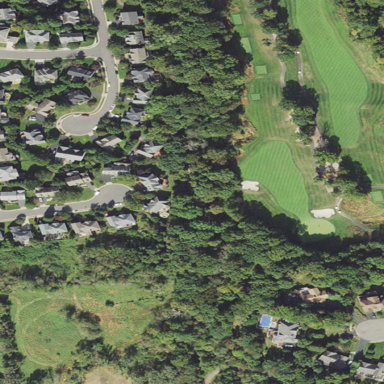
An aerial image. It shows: Rough area in golf course.